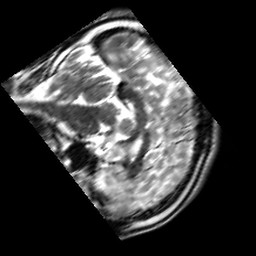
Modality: T2w
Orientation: sagittal
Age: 32
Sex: male
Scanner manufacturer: siemens
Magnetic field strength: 3 T
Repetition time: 7 s
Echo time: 0.09 s